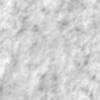
Label: no_change